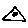
Label: triangle